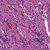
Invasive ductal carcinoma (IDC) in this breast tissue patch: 1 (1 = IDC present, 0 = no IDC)